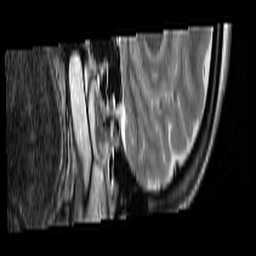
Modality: T2w
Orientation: sagittal
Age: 29
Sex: female
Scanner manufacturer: siemens
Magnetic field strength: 3 T
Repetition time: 7 s
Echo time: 0.085 s